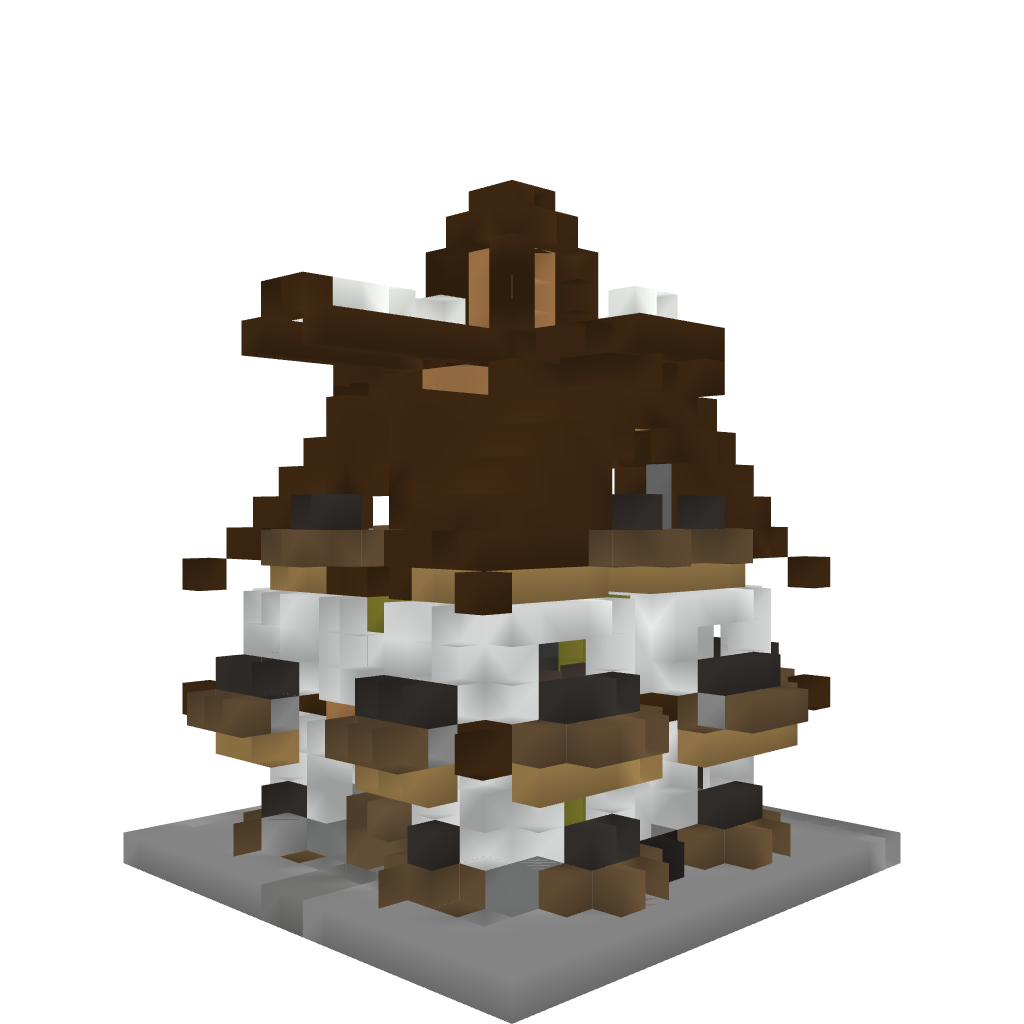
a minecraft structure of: Craft House